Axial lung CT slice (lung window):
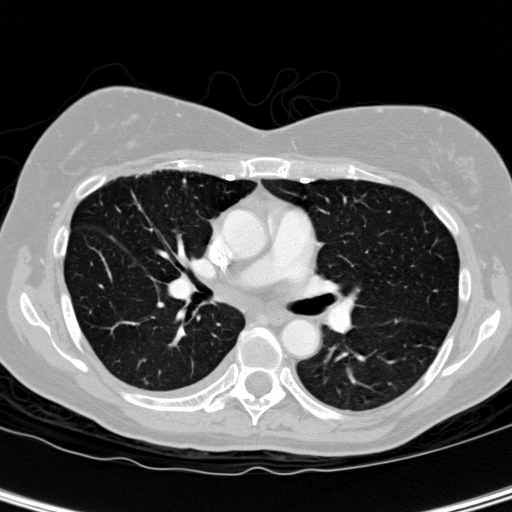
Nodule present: no